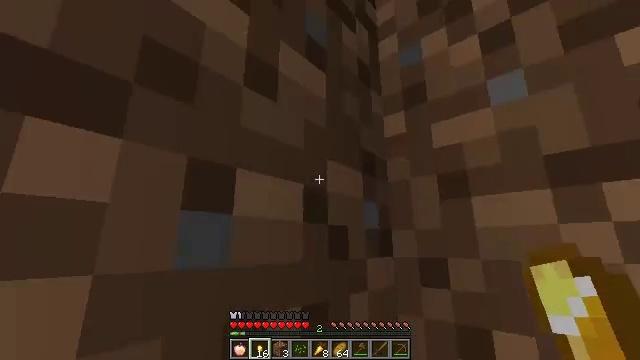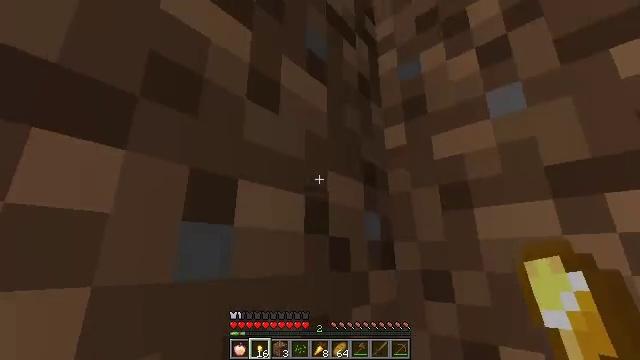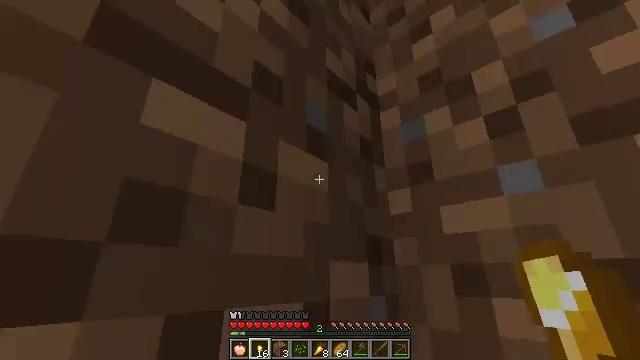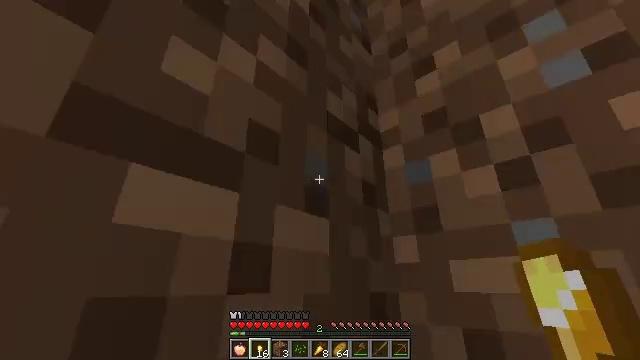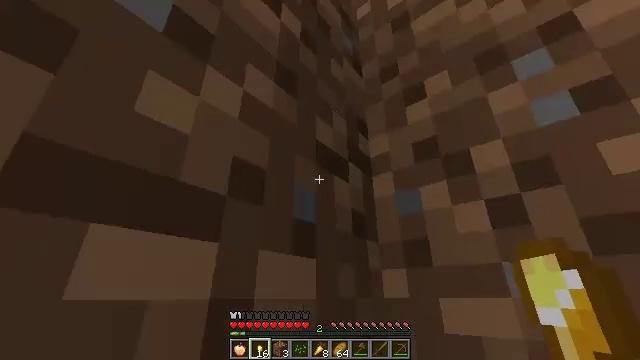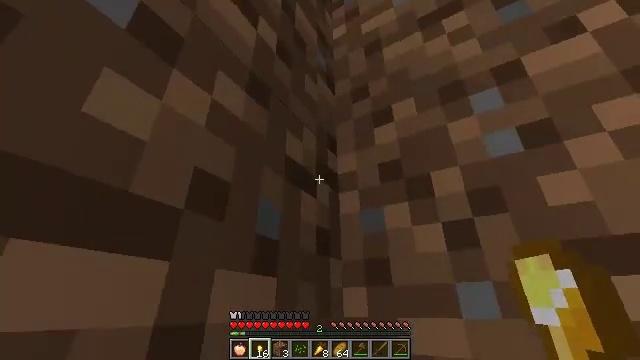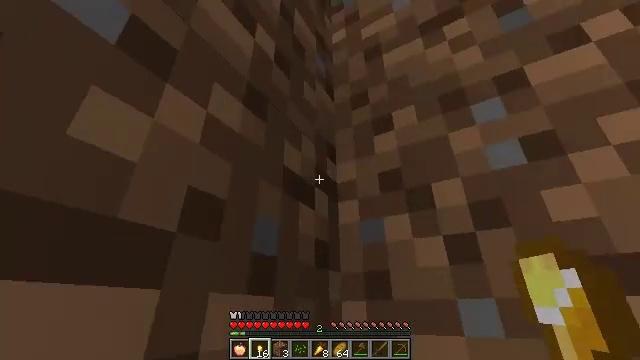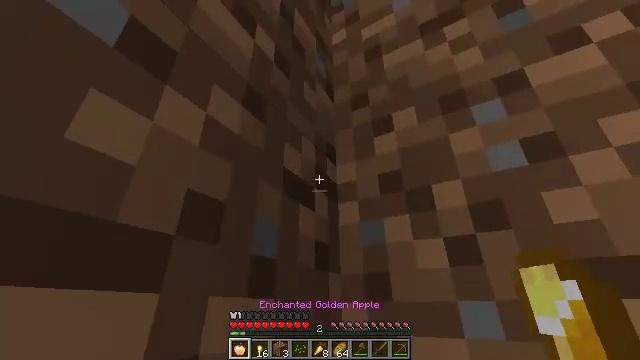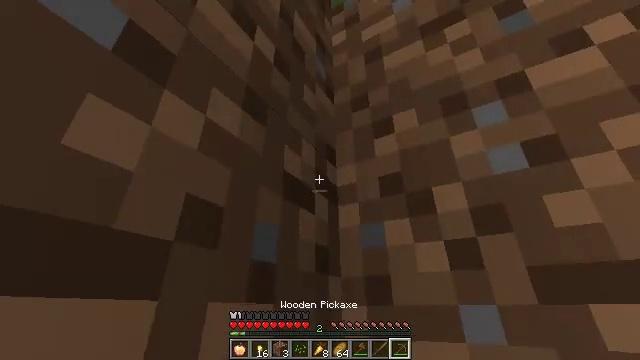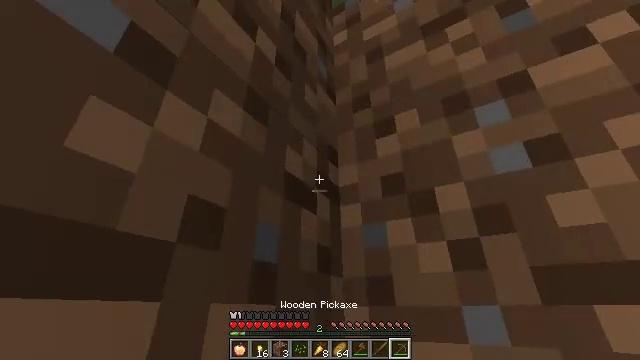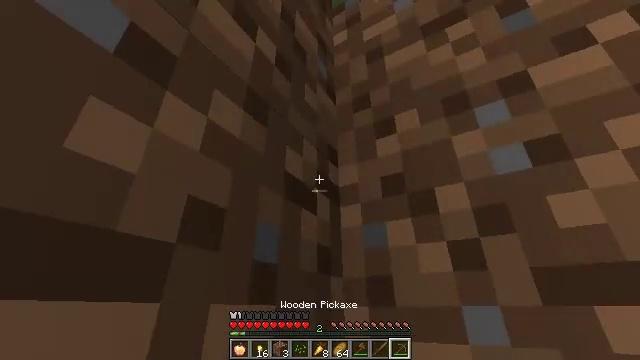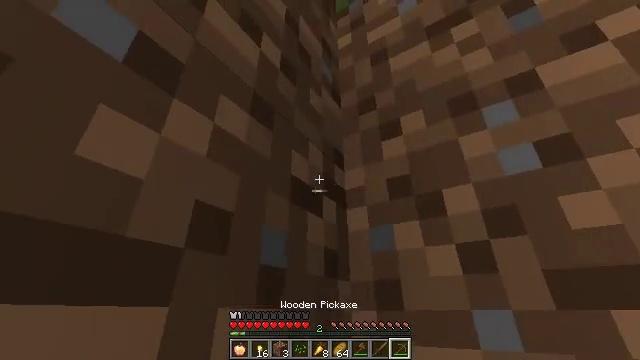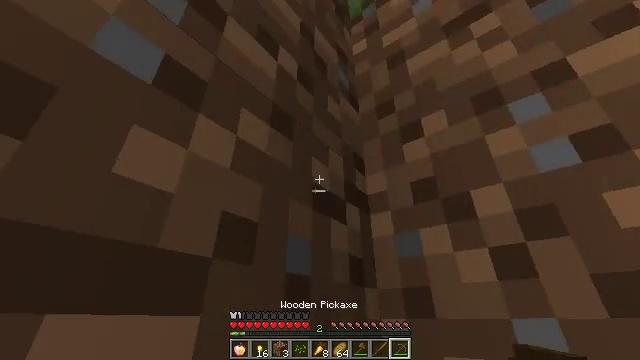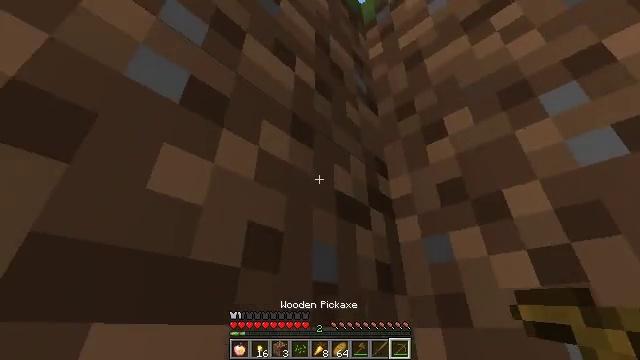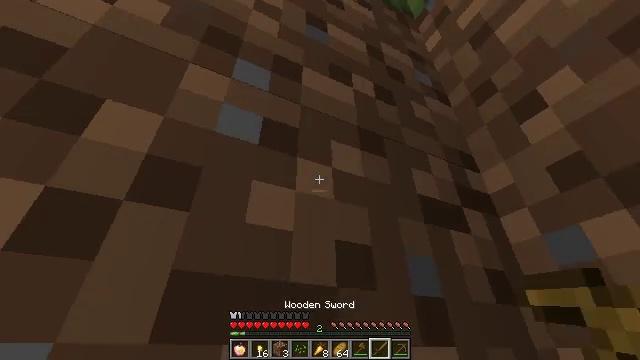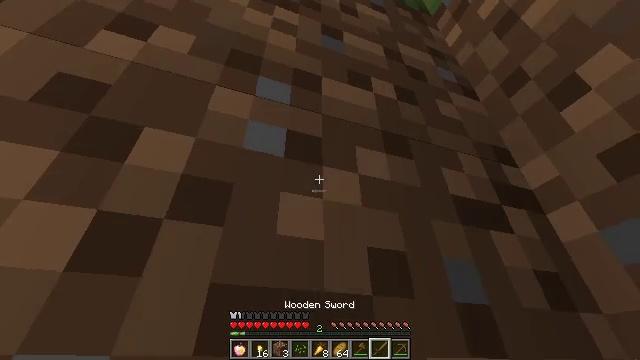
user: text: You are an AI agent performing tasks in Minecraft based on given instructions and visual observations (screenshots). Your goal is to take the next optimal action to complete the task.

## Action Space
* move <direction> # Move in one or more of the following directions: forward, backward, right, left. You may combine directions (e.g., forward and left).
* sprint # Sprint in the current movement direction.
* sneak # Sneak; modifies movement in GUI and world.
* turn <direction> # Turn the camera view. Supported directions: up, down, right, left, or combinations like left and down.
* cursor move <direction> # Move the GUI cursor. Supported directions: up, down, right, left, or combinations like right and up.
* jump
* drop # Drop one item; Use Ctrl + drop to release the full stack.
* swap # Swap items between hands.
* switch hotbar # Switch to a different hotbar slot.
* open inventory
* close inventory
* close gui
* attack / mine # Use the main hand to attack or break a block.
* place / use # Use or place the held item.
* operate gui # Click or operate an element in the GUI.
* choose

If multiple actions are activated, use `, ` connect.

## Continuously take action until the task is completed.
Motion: motion action
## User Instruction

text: Break the dirt block.
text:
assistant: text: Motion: turn up
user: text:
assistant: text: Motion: turn up
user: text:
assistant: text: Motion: turn up
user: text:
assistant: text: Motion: turn right and up
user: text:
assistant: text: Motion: turn right and up
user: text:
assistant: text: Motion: no_op
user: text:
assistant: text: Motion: no_op
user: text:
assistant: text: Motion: no_op
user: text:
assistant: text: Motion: no_op
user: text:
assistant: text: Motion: no_op
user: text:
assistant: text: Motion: turn left
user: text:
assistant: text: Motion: turn left and up
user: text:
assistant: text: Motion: turn left and up
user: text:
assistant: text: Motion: turn left and up
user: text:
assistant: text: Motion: turn left and up
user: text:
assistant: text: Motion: no_op
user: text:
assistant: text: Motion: no_op
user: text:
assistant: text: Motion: no_op
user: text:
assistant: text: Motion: no_op
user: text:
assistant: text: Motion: turn up
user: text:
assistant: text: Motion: turn up
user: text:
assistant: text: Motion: turn up
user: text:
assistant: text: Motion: turn left and up, attack / mine
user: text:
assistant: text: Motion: attack / mine
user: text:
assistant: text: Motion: attack / mine
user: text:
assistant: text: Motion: attack / mine
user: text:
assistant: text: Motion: attack / mine
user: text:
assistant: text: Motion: attack / mine
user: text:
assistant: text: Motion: attack / mine
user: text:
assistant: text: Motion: attack / mine